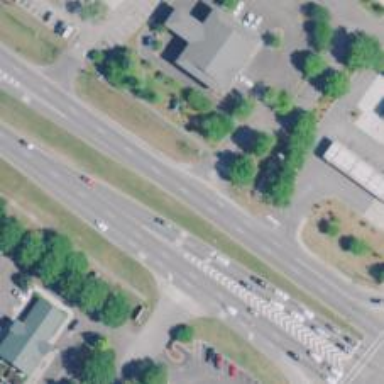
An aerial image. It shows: Trunk highway.